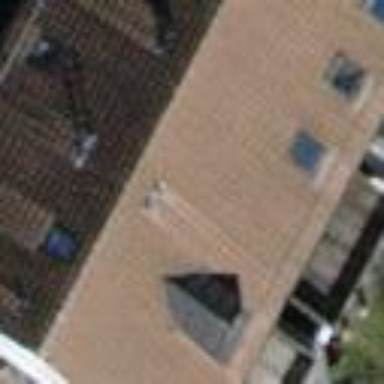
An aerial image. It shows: Residential building with pitched roof.